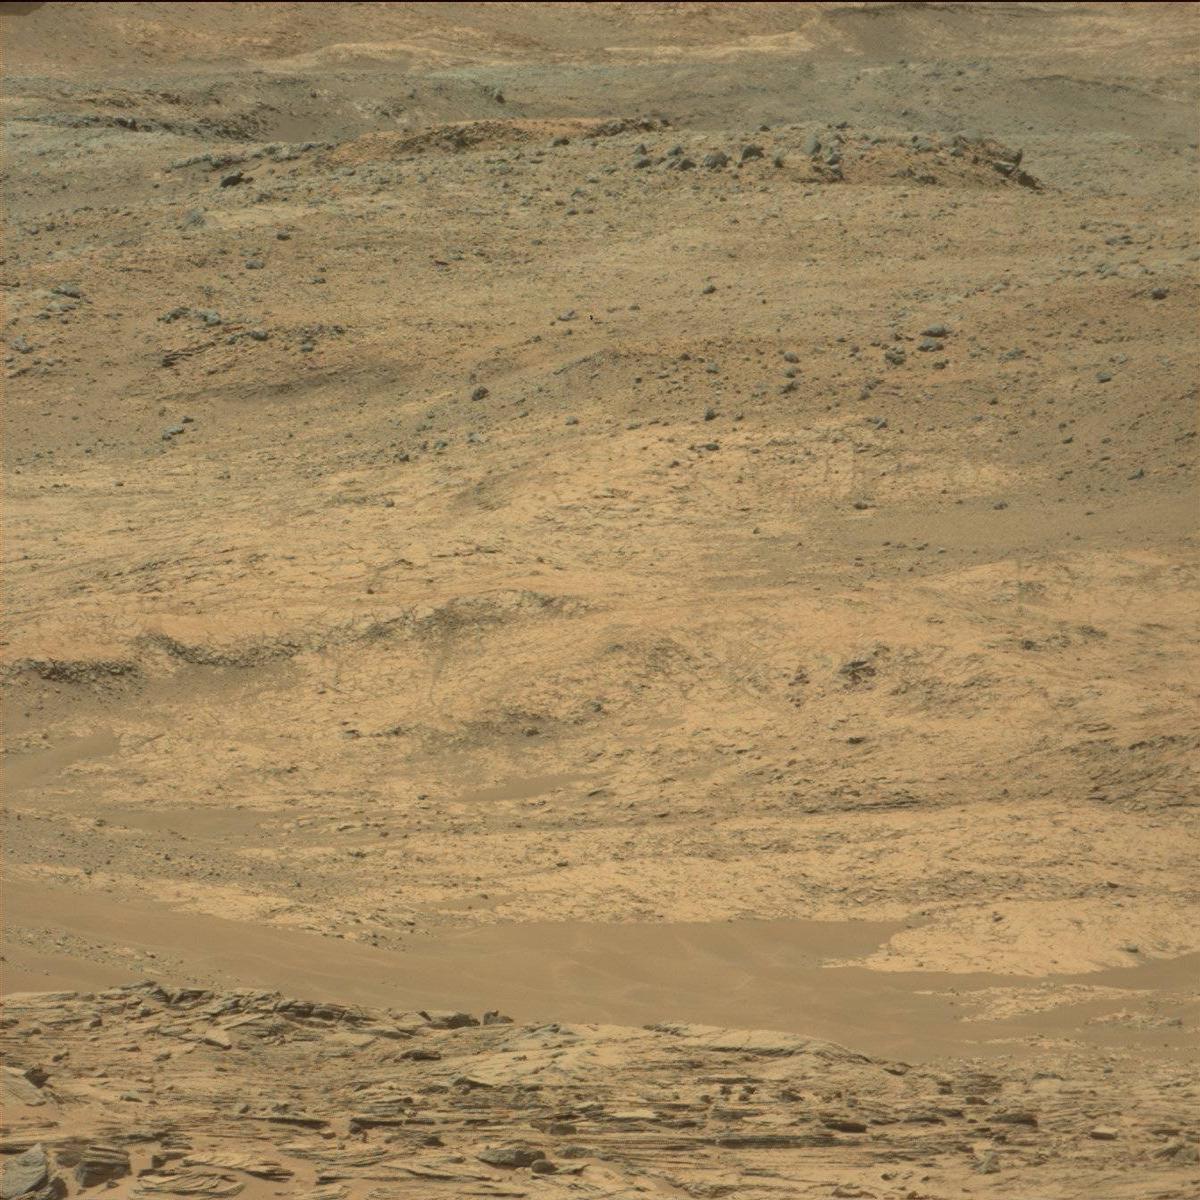
Terrain classes present: Bedrock, Sand / Soil